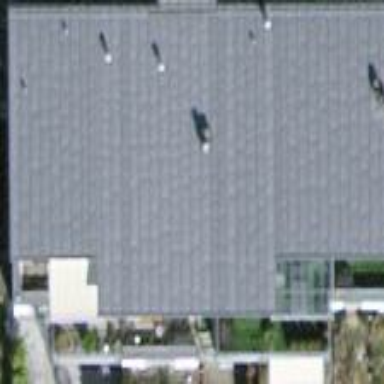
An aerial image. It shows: Building with flat roof.